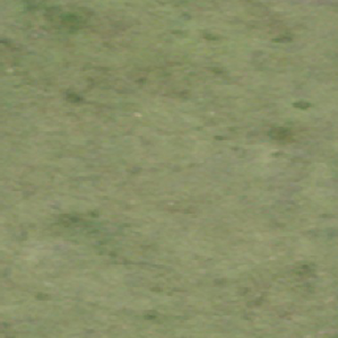
Label: other